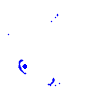
Particle: pion